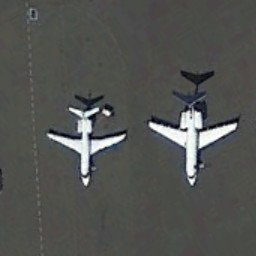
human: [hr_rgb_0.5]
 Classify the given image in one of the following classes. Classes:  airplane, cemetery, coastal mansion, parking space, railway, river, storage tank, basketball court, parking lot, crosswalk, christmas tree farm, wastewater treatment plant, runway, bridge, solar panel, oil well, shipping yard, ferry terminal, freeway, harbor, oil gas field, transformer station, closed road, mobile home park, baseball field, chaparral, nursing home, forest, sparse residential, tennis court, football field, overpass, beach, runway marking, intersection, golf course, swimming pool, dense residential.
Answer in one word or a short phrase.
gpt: airplane